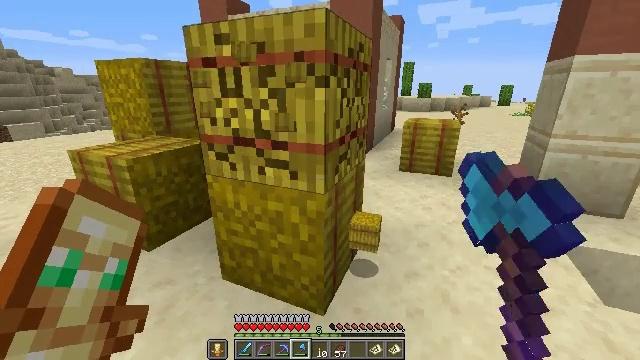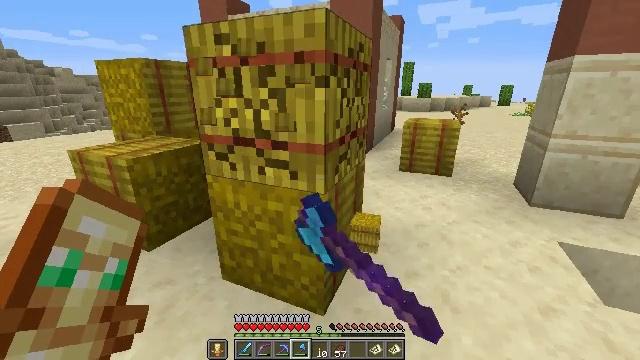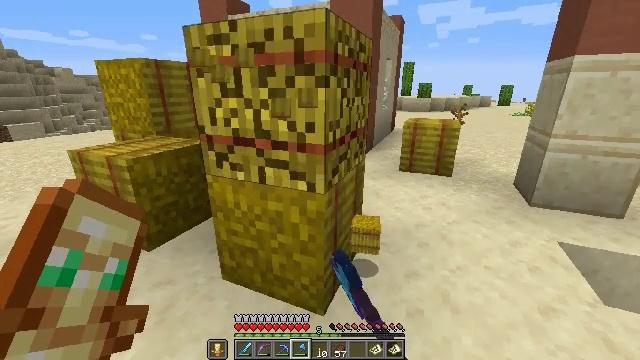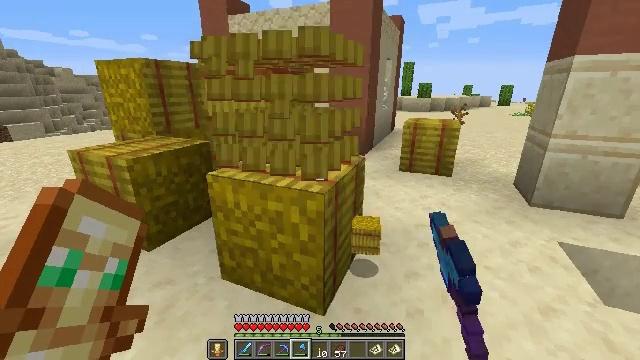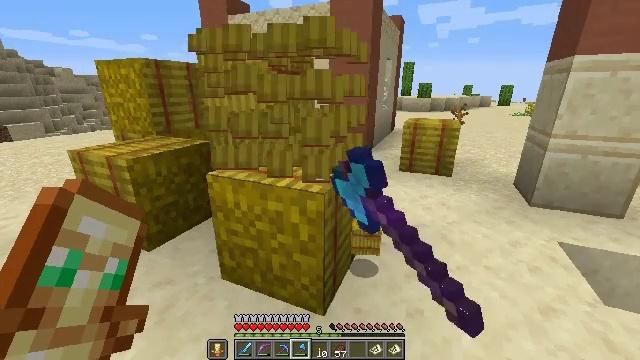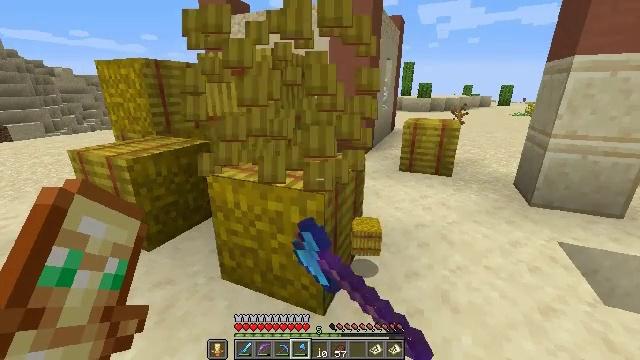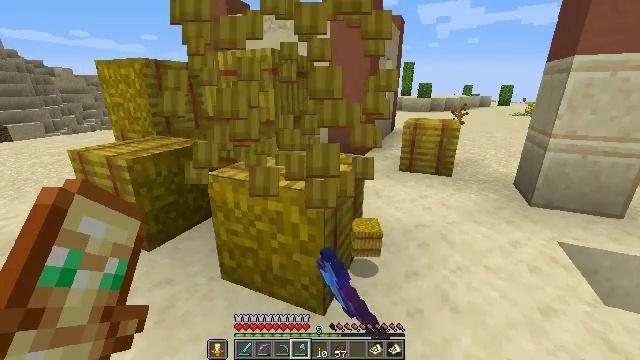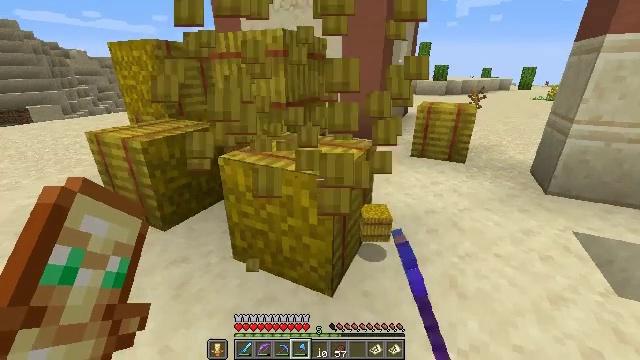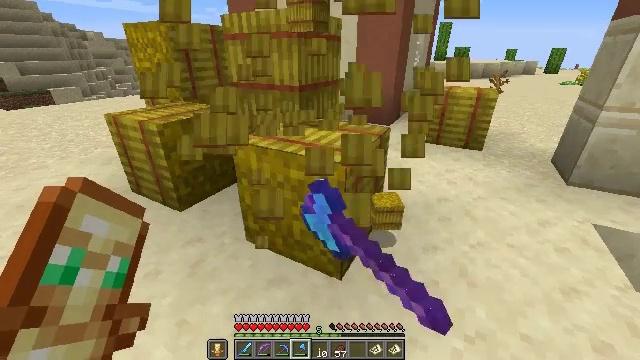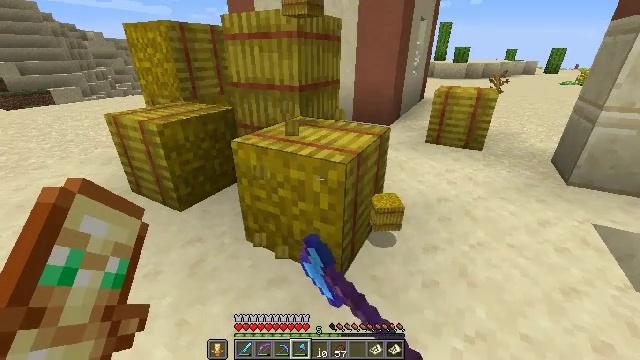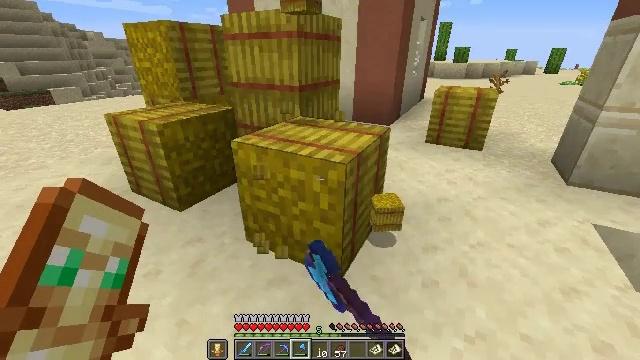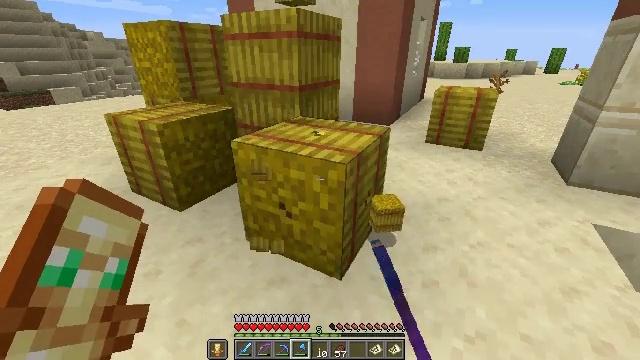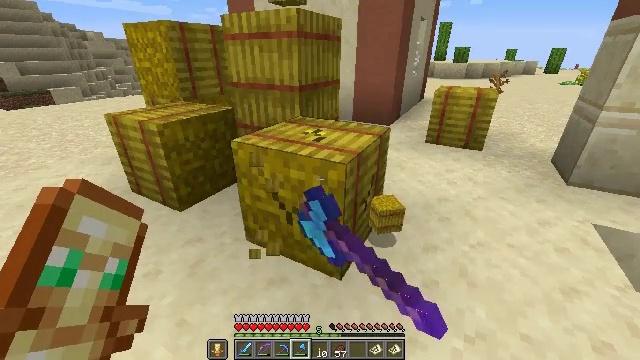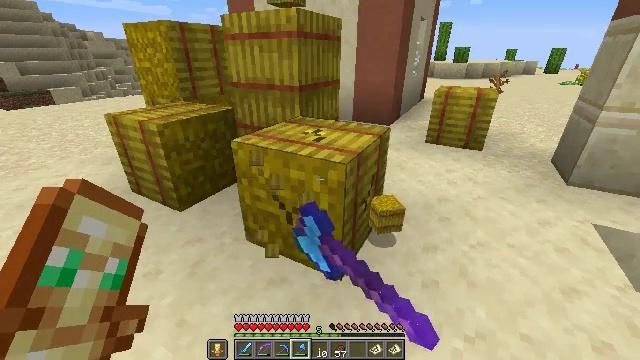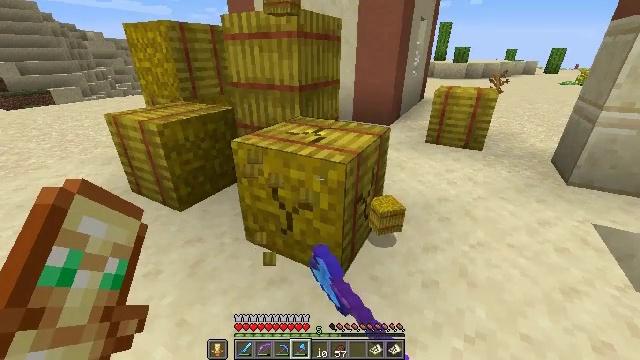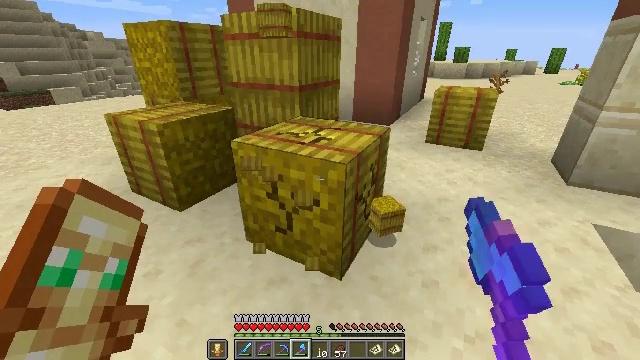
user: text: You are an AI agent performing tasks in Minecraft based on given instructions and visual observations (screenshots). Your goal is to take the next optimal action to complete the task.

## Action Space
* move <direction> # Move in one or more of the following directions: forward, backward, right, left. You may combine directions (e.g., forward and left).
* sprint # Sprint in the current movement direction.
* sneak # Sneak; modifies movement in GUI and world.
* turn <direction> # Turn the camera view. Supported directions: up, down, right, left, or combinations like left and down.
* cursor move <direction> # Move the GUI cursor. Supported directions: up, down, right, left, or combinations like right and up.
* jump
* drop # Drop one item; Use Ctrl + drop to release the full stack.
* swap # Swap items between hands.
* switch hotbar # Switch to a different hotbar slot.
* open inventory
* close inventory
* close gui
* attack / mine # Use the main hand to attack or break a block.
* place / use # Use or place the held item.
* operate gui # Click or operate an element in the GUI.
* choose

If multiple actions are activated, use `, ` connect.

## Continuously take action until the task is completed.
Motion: motion action
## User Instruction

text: Break the hay block to collect it.
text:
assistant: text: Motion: attack / mine
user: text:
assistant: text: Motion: attack / mine
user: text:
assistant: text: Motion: attack / mine
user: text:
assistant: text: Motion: attack / mine
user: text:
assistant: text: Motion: attack / mine
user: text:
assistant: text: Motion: attack / mine
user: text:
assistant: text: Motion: turn left and down, attack / mine
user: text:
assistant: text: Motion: turn left and down, attack / mine
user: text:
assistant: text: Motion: attack / mine
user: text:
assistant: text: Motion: attack / mine
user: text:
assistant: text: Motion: attack / mine
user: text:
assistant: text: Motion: attack / mine
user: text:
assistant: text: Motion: attack / mine
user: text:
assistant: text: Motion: attack / mine
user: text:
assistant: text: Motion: attack / mine
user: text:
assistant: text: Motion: attack / mine
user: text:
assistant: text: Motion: attack / mine
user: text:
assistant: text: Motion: attack / mine
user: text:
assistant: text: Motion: attack / mine
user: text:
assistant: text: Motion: attack / mine
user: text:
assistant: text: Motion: attack / mine
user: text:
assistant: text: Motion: attack / mine
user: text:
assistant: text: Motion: attack / mine
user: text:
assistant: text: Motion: attack / mine
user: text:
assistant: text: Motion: attack / mine
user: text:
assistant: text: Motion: attack / mine
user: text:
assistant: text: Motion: attack / mine
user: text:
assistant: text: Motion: move forward, turn left and up, attack / mine
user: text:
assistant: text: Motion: move forward, turn left and up, attack / mine
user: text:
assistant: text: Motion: move forward and move left, turn left and up, attack / mine